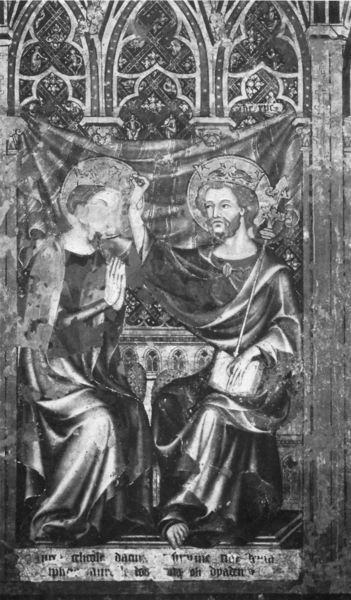
Titel: Köln, Dom, südliche Chorschranke, I
Standort: Köln, Dom (EU - D - NRW)
Schlagwörter: fuß, gemälde, hand, kopf, mann, umhang, weiß, fenster, frau, männer, schwarz, stuhl, säule, säulen, zeichnung, tuch, malerei, bart, wand, architektur, falten, bild, hals, hände, vorhang, kirche, gewand, sitzend, drei, krone, schrift, sitz, bogen, zwei, stab, könig, thron, tapete, inschrift, ornamente, faltenwurf, foto, bögen, buch, religion, schwarz-weiß, text, beten, heiligenschein, mittelalter, segen, segnen, segnung, könige, königin, heilige, heilig, zepter, szepter, maswerk, anfassen, tapeten, schift, köngi, ornmaente, heilgigenschein